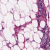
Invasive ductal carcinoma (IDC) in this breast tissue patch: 0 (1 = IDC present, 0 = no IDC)